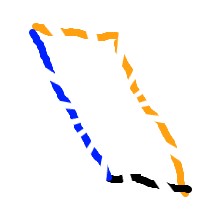
Shape: parallelogram